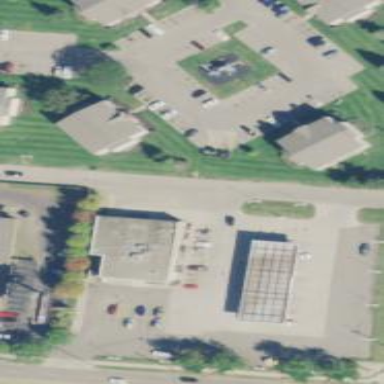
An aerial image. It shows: Convenience shop.